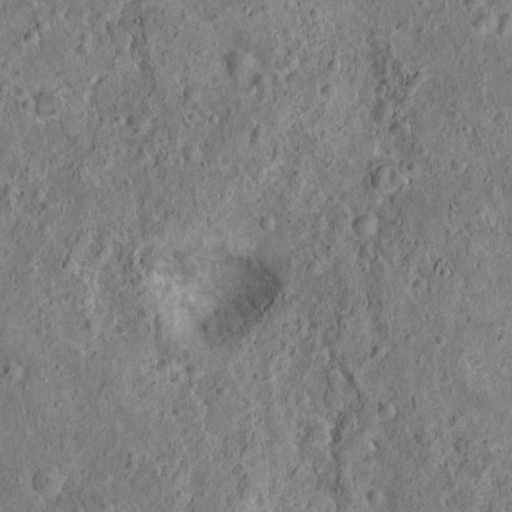
Objects detected: cone